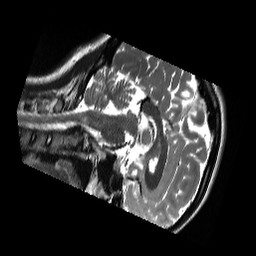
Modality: T2w
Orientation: sagittal
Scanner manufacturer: siemens
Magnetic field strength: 3 T
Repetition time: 13.52 s
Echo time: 0.088 s